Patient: sex F, age 65
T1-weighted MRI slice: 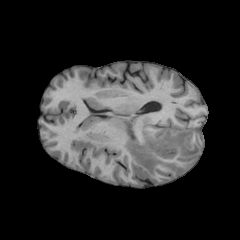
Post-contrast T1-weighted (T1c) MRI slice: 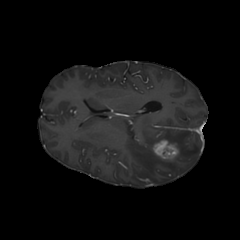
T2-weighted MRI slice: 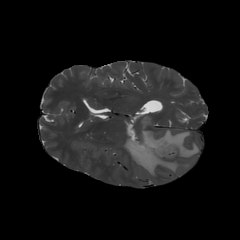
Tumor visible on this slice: yes
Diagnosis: Glioblastoma, IDH-wildtype
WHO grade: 4